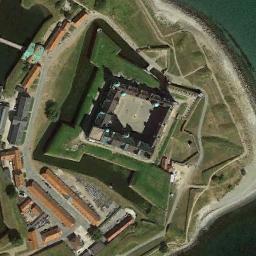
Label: palace